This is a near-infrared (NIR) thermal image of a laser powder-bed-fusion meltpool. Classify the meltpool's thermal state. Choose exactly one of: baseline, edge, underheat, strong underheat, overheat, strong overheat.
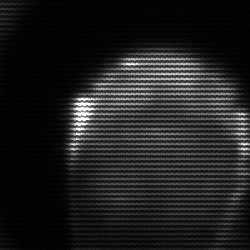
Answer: edge